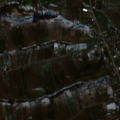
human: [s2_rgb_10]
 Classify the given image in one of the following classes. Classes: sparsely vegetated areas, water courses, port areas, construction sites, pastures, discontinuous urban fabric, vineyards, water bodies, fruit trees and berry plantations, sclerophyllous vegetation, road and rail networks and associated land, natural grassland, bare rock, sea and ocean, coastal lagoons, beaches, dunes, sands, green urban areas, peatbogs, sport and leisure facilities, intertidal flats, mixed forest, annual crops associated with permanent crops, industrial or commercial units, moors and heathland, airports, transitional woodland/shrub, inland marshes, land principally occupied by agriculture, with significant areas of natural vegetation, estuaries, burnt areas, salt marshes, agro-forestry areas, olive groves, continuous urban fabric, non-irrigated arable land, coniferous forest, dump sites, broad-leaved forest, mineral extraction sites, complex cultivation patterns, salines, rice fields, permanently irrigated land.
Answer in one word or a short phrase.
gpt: discontinuous urban fabric, non-irrigated arable land, complex cultivation patterns